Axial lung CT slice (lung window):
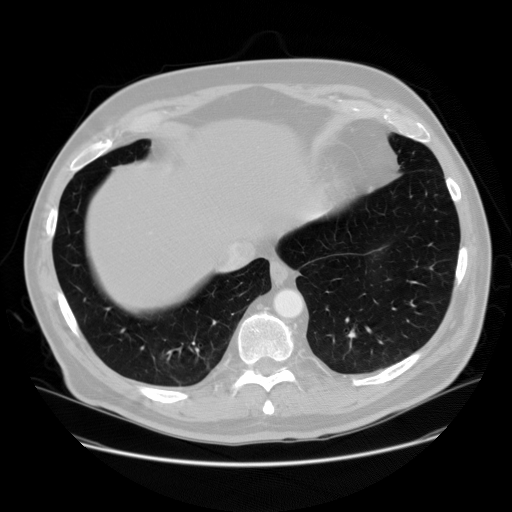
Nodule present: no